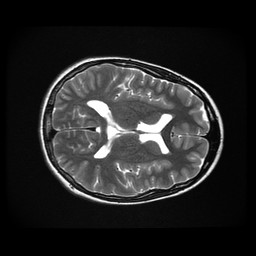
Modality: T2w
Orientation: axial
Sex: female
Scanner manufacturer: ge
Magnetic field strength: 3 T
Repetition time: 5 s
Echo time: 0.1017 s